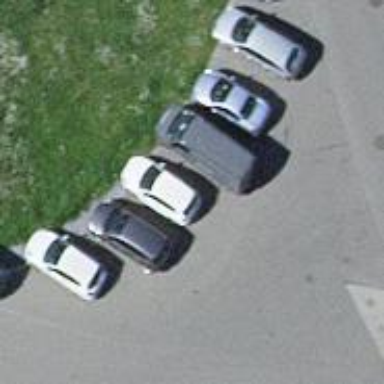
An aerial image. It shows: Parking area with surface.